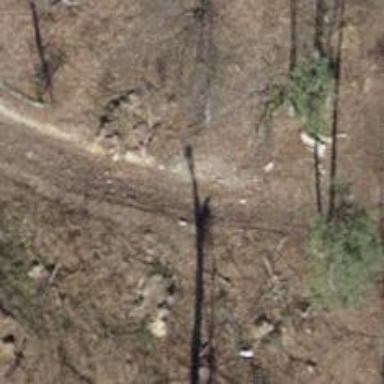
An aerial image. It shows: Grass track road with grade 5 tracktype.